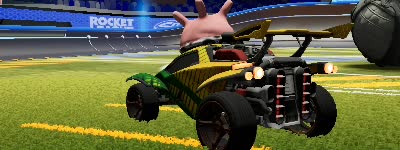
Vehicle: octane